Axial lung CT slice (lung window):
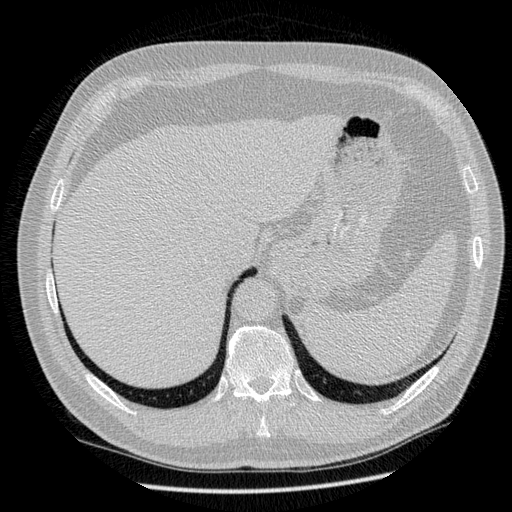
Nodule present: no